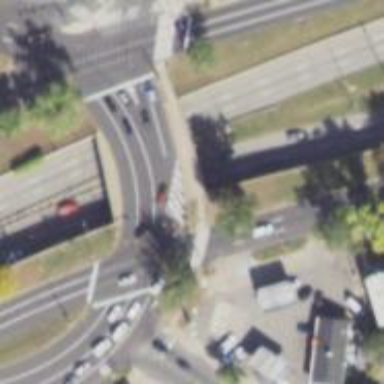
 part of trunk highway. The junction is circular."